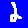
Digit: 2